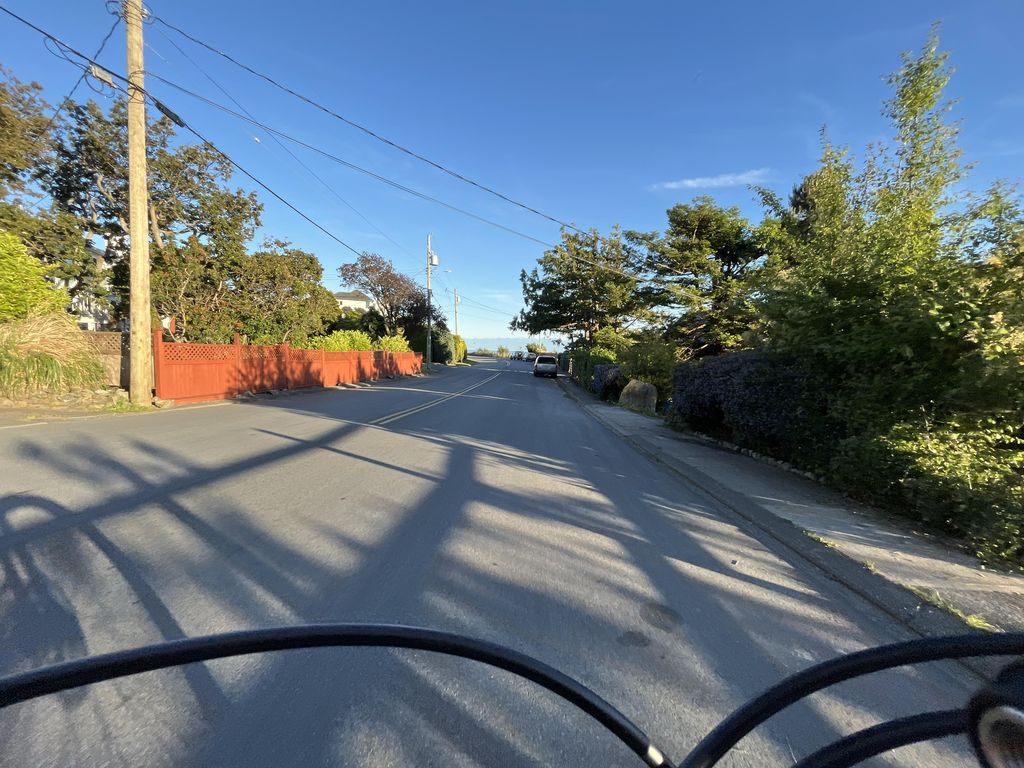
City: victoria